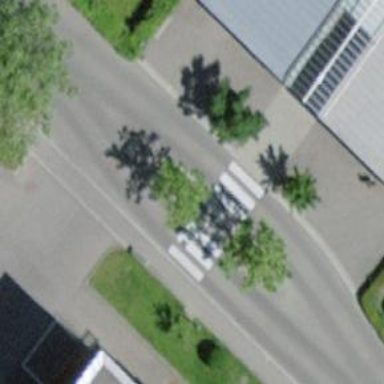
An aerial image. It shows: Uncontrolled zebra crossing with white-striped island.